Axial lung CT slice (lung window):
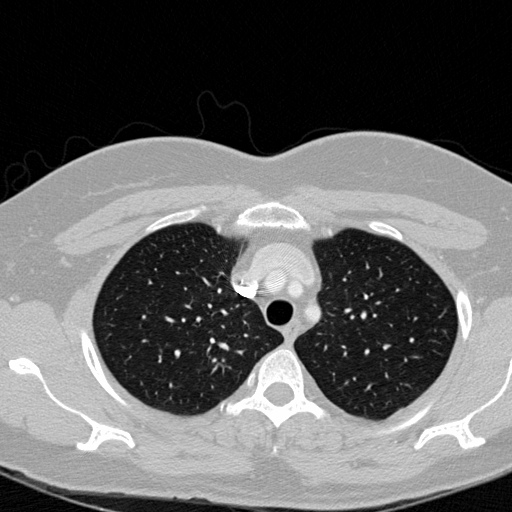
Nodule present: no